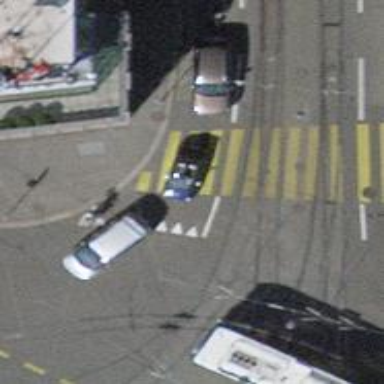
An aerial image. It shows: Kerb barrier.